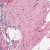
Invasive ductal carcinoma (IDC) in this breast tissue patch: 0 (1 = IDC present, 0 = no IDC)